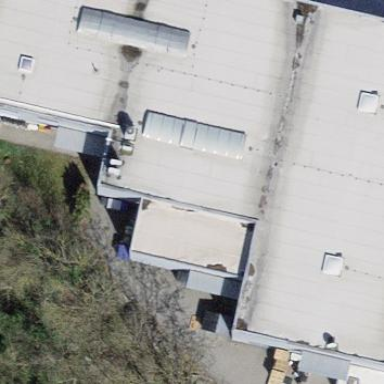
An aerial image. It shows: Flat-roofed commercial building.